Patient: sex F, age 31
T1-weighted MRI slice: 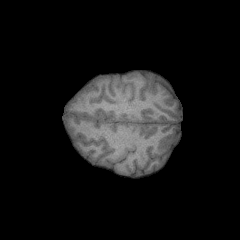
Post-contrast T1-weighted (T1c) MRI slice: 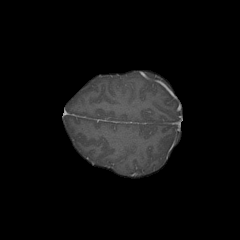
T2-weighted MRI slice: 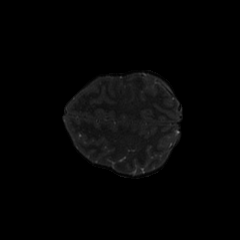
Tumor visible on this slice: no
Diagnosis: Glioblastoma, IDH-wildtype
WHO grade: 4